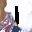
Label: 1